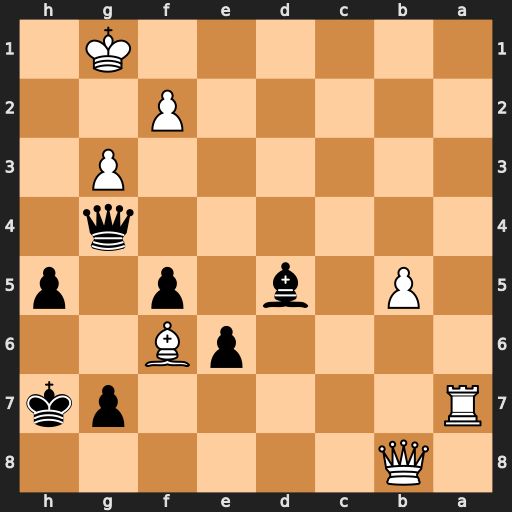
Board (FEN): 1Q6/R5pk/4pB2/1P1b1p1p/6q1/6P1/5P2/6K1
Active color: b
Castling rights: -
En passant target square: -
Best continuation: Qd1+ Kh2 Qh1#